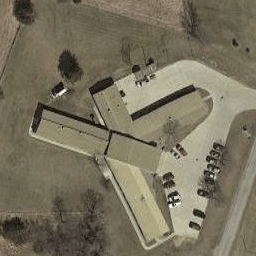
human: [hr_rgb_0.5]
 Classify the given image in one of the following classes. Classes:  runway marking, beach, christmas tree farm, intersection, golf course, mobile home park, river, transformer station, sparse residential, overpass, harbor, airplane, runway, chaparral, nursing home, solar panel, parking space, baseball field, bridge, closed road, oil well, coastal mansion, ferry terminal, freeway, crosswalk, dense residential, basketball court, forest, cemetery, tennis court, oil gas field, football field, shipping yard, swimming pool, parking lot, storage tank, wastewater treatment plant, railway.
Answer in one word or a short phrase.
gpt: nursing home